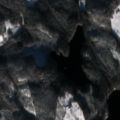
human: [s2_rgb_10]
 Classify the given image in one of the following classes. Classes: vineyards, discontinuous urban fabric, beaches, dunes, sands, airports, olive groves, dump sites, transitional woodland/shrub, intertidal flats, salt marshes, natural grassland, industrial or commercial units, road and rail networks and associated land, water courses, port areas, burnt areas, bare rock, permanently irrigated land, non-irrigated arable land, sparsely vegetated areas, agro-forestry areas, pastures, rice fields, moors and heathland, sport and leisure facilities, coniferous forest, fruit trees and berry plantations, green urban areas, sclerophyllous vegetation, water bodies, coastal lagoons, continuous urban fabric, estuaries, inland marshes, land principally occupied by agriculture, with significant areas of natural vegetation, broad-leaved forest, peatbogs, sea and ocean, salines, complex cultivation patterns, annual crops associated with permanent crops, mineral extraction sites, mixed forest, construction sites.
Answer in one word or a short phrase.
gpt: coniferous forest, mixed forest, transitional woodland/shrub, water bodies